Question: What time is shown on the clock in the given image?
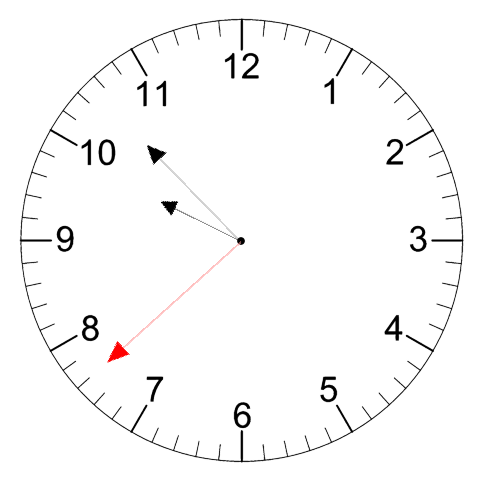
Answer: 09:52:38